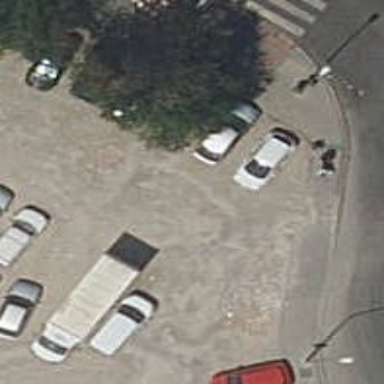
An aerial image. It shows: Parking aisle designated as service road.